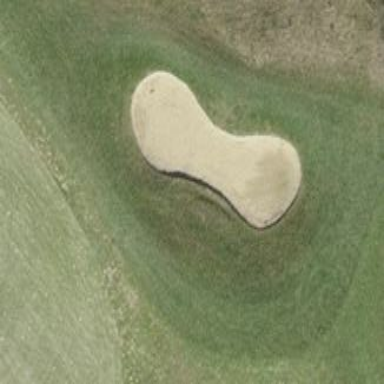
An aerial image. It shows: Sand bunker on golf course.